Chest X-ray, AP view. Patient: 38 years old, sex M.
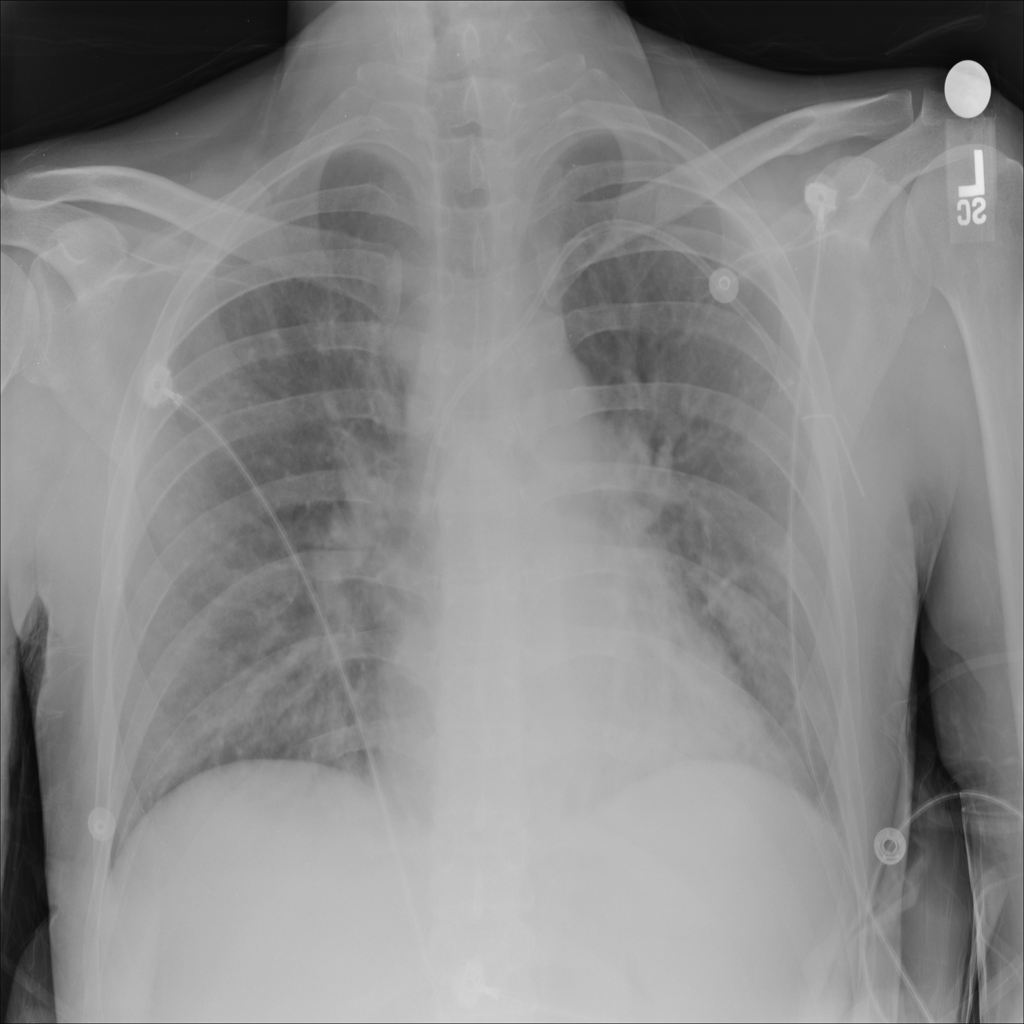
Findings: No Finding